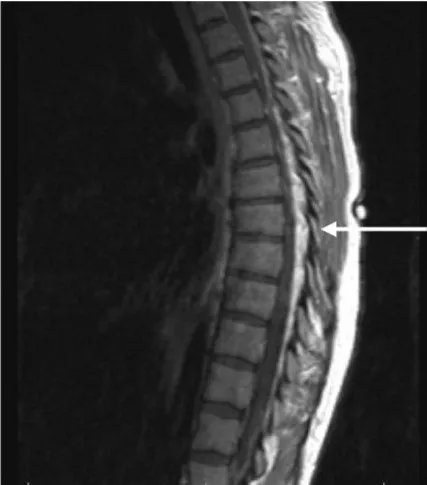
multi-planar, multi-sequence MRI imaging of the thoracic spine. Pre and post contrast sagittal and axial T1, and turbo T2 sequences acquired. An irregular masslike density predominantly T1 and T2 hyperintense with a serpiginous contour is demonstrated in epidural location, as a mass surrounding the thoracic cord. The lesion extends from the T1 level distally through the lower thoracic spine.
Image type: radiology (mri)